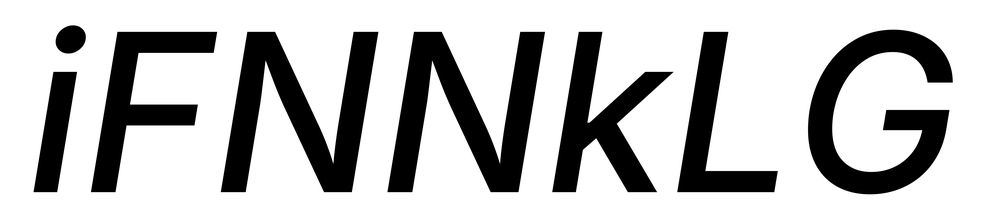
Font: Inter-Italic_Medium_Italic